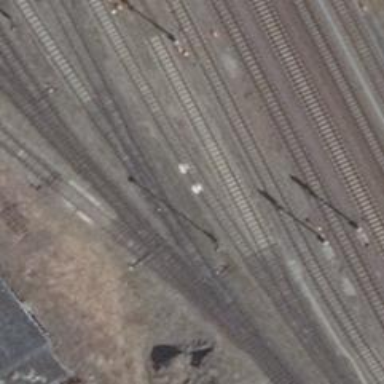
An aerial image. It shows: Railway spur service.